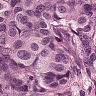
Metastatic tissue present: yes